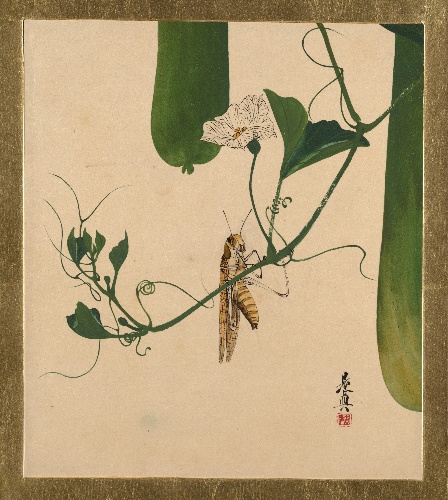
Artist: Shibata Zeshin
Artist bio: Japanese, 1807–1891
Date: 1882
Object type: Painting
Classification: Paintings
Medium: Lacquer on paper
Culture: Japan
Period: Meiji period (1868–1912)
Dimensions: 7 1/2 x 6 1/2 in. (19.1 x 16.5 cm)
Department: Asian Art
Credit line: The Howard Mansfield Collection, Purchase, Rogers Fund, 1936
Accession year: 1936
Repository: Metropolitan Museum of Art, New York, NY
Tags: Gourds|Insects|Flowers|Vines